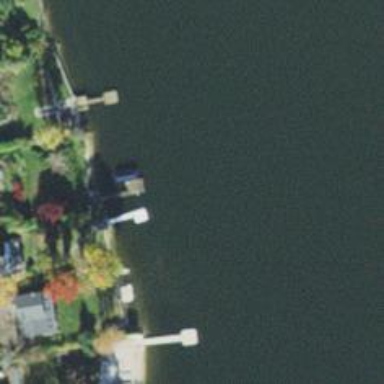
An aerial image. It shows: Man-made pier.